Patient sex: M
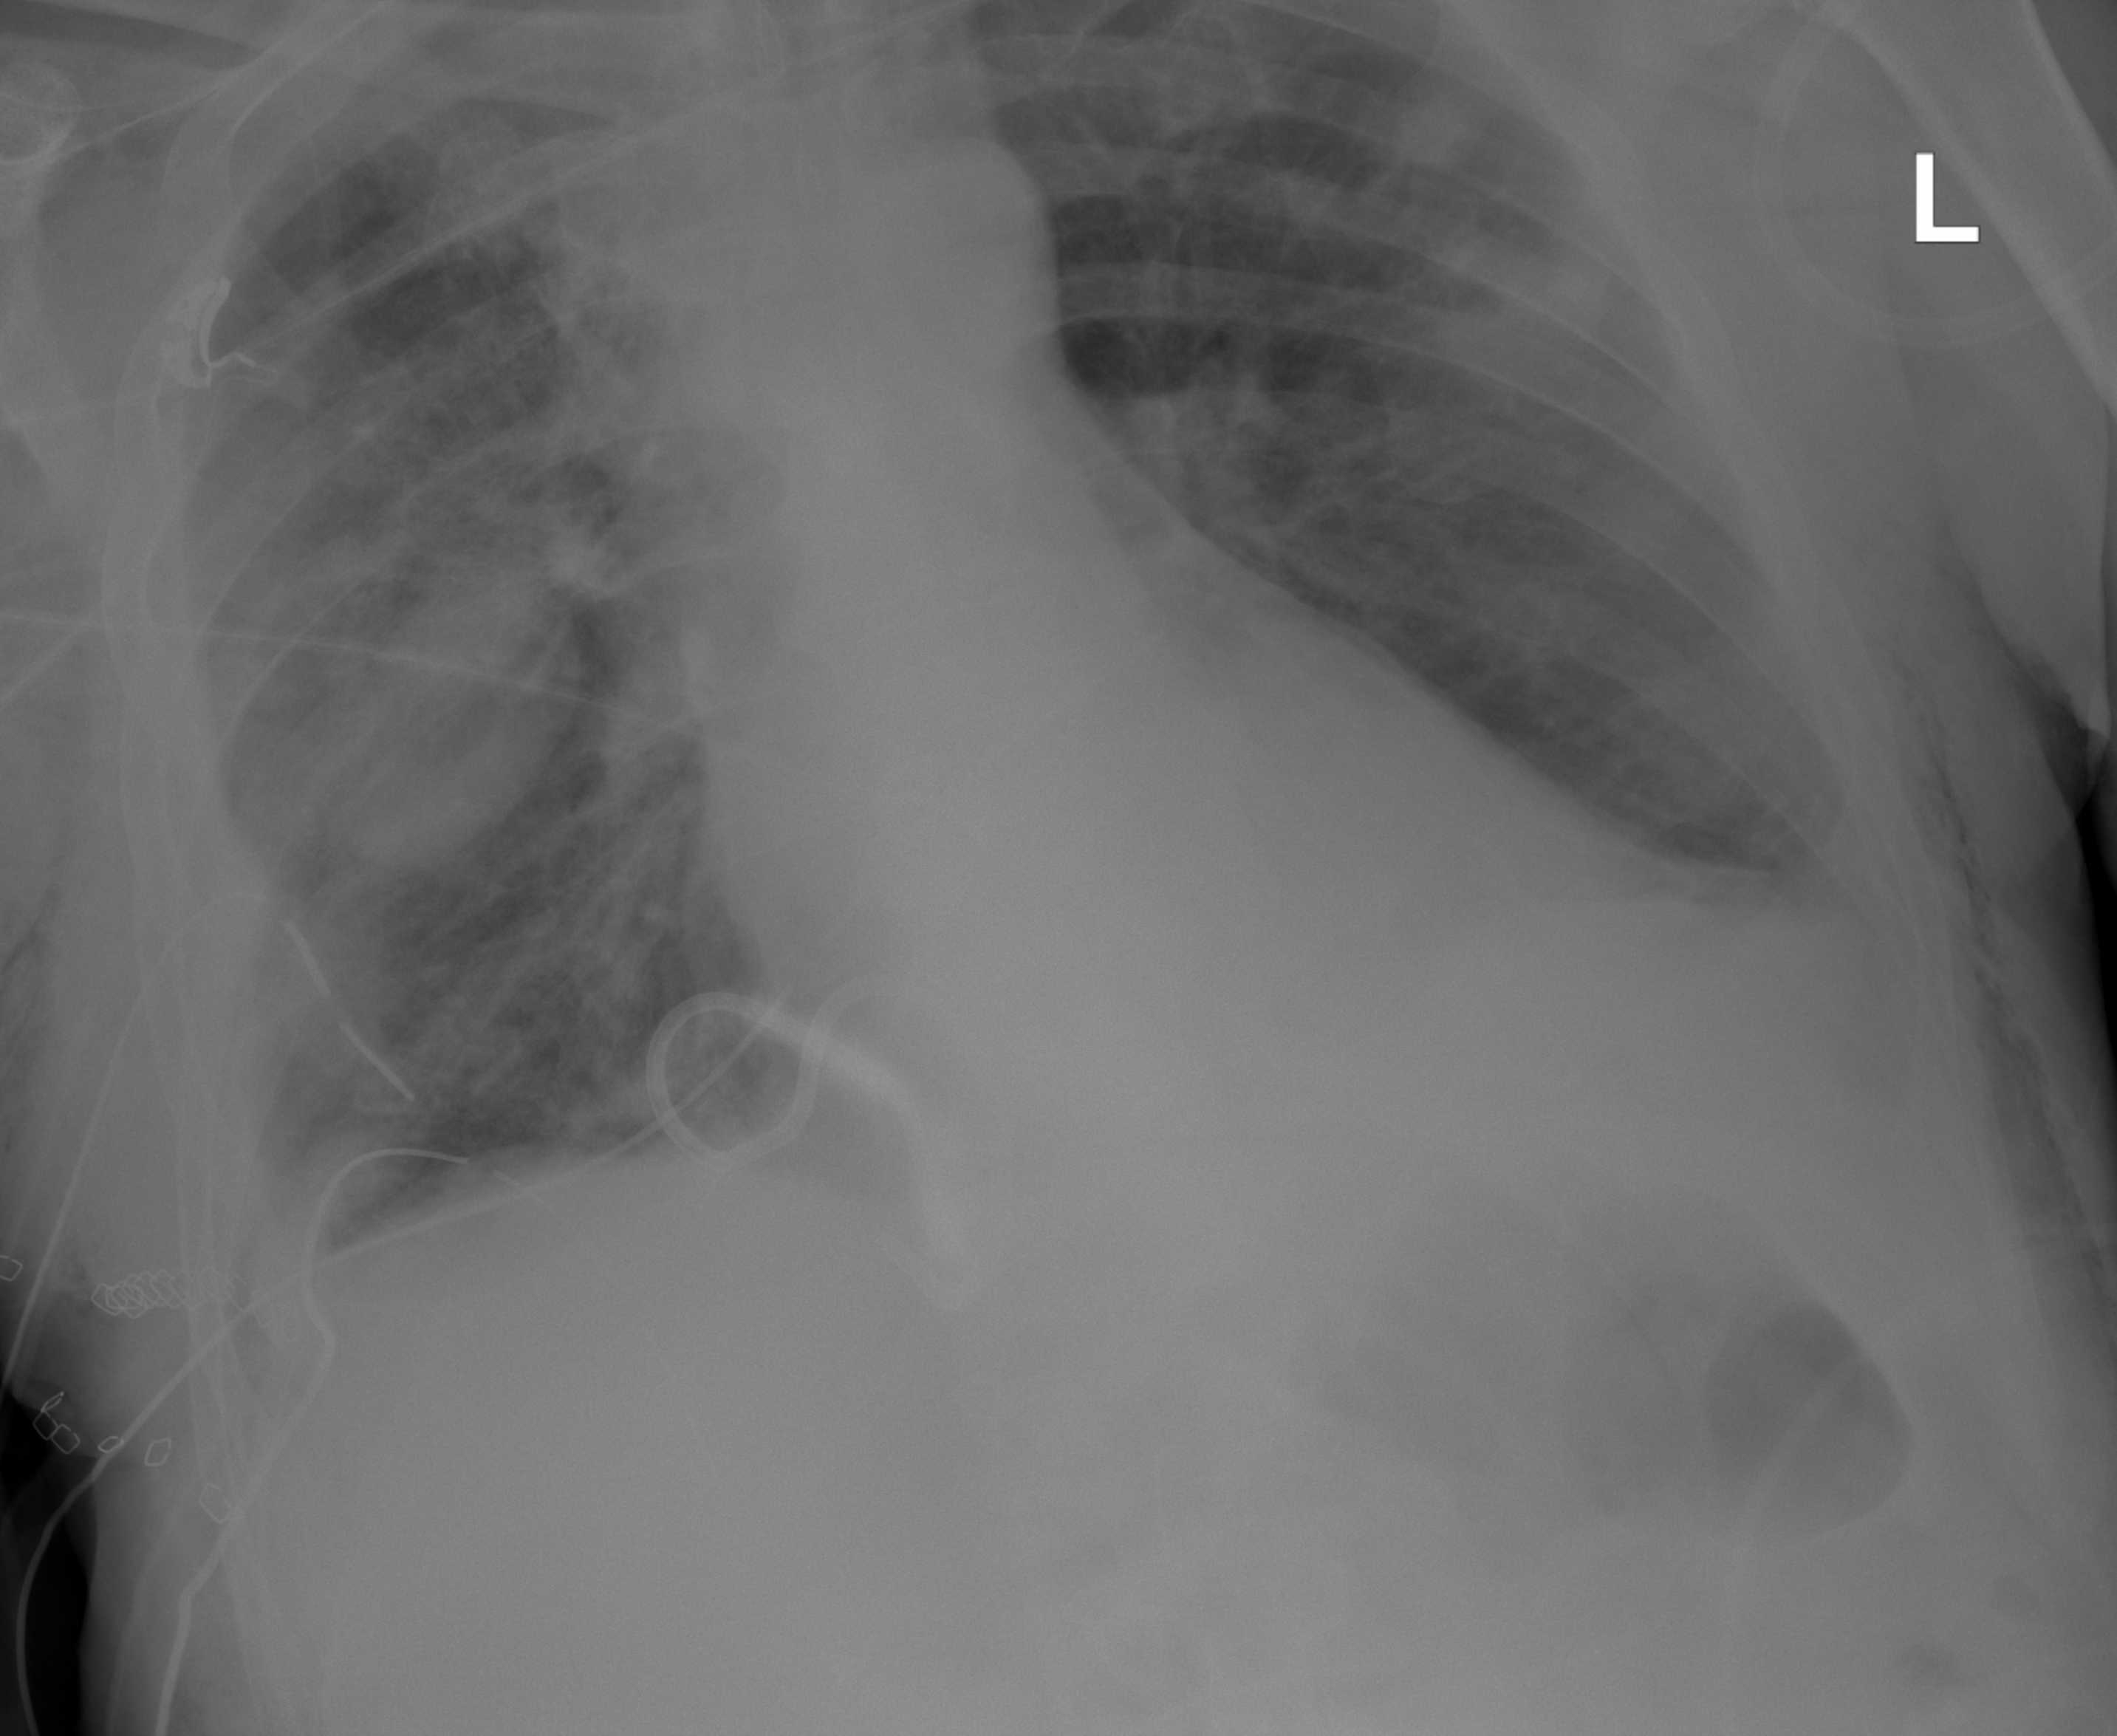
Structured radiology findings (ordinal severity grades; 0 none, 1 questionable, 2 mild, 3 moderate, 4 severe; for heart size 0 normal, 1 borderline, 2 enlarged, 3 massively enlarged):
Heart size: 0
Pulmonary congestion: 0
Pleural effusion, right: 2
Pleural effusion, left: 2
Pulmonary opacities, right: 3
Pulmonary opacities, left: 2
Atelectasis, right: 2
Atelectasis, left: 0